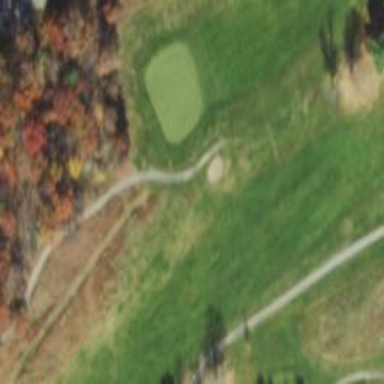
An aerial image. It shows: Service road used as golf cart path.